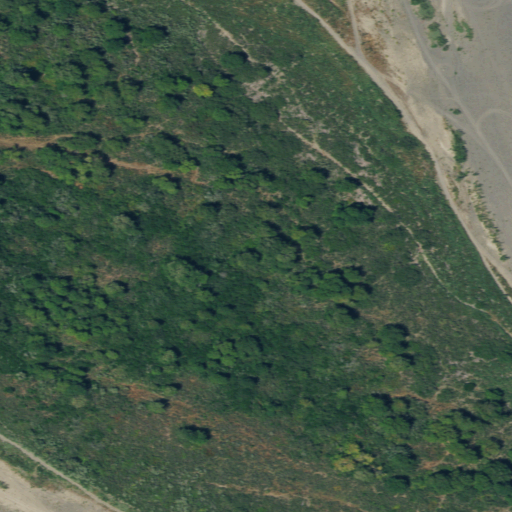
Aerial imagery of plain(s) in California named Sandy Prairie containing herbaceous wetlands and barren land